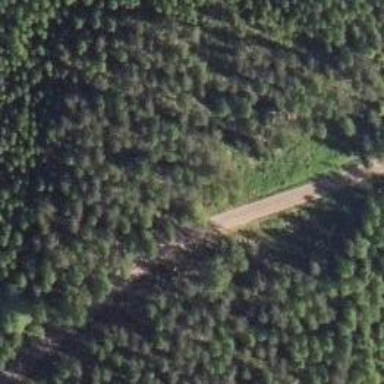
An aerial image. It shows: Unclassified road.